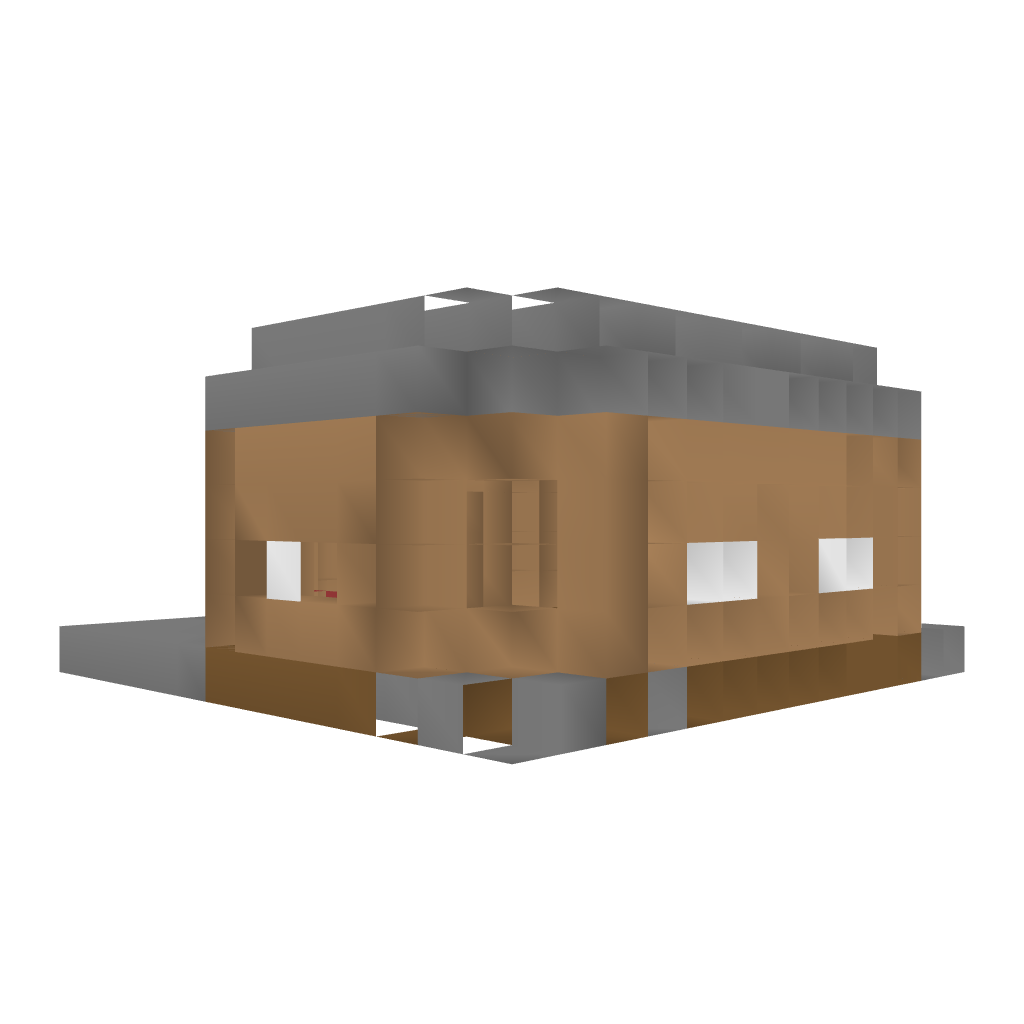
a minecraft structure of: Good House bad low quality